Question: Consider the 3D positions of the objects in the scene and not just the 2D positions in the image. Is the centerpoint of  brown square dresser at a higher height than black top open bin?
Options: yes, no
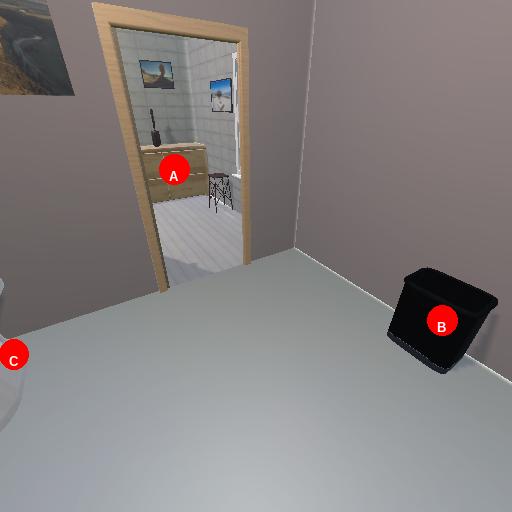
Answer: yes